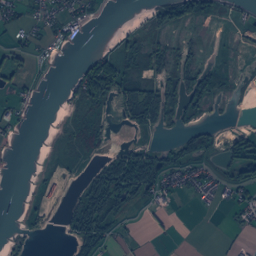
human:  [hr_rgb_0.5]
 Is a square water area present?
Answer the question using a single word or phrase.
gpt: yes

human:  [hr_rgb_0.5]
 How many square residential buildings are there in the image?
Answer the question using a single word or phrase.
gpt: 1

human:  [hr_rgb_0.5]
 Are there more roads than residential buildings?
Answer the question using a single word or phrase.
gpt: no

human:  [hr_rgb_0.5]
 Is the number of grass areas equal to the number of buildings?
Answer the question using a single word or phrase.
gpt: no

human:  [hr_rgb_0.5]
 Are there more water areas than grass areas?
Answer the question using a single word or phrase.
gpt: no

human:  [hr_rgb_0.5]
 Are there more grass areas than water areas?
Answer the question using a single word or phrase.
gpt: yes

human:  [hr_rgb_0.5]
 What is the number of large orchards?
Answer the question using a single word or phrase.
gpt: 5

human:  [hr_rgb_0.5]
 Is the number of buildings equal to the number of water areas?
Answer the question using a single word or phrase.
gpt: no

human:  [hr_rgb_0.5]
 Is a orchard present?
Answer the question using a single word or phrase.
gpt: yes

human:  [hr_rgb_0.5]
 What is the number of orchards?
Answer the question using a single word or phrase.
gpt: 10

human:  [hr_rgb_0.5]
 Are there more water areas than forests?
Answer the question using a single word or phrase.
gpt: no

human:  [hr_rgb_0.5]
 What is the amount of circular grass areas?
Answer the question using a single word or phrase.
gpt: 0

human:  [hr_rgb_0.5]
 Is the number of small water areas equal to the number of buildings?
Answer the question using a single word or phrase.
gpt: no

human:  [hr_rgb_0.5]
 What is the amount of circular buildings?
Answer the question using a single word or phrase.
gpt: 1

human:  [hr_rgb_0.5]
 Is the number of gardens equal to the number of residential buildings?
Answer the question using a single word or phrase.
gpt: no

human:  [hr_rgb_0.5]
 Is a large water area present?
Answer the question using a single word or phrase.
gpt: yes

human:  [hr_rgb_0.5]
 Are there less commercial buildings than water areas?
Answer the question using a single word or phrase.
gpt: yes

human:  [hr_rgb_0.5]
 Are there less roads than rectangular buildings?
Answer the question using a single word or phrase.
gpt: yes

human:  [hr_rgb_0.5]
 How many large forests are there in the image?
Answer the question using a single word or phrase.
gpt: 18

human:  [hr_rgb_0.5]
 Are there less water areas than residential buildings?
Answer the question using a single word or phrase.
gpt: yes

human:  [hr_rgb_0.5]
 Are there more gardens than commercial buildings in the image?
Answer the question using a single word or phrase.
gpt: yes

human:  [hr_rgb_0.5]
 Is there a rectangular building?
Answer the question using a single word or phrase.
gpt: yes

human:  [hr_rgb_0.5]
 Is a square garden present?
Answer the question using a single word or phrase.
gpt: no

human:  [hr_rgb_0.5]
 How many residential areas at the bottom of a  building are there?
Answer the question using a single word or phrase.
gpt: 1

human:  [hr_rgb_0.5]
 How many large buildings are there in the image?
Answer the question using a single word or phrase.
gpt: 1

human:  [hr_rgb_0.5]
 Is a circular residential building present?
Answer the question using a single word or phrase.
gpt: yes

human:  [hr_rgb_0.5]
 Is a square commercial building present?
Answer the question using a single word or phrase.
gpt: no

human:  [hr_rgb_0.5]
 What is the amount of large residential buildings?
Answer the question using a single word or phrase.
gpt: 1

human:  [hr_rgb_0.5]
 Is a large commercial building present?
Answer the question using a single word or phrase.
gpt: no

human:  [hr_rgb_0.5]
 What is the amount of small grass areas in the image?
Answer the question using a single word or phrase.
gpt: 8

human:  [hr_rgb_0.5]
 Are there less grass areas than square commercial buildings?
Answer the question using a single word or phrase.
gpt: no

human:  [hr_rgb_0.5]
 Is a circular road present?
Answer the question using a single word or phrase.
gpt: no

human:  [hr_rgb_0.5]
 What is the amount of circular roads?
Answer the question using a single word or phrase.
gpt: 0

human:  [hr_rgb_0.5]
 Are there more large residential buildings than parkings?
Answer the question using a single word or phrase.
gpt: no

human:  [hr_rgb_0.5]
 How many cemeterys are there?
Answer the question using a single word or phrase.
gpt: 1

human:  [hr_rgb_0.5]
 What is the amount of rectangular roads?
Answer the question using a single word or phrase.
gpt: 0